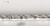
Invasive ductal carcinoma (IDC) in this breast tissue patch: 0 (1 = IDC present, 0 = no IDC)